Question: I am making a project that has may div and every div i have a full box border to determine or see the boundary for each div i want to make it look cooler by adding a title to each box in the border itself i want to achieve something like this image below

the image below is the thing i want to achieve using css. i search for a way but so far none is working almost all is saying to use image with the design of this kind of border but i am trying to make it using 'border-style' but i am not sure if this is even possible any idea is appreciated
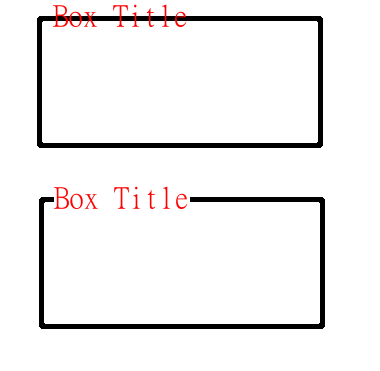
Answer: you would use the fieldset html tag with a legend to achieve this,
here is the code:
'''
<div>
<fieldset>
<legend>Box title:</legend>
<span>foo</span>
<span>foo</span>
<span>foo</span>
</fieldset>
</div>
'''
and here is a fiddle:
<URL>